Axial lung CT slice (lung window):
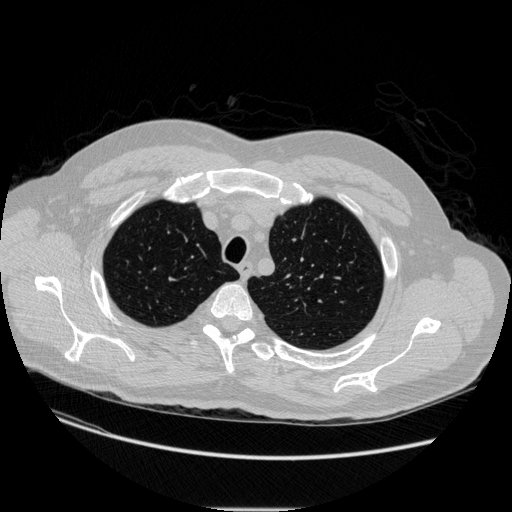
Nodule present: no